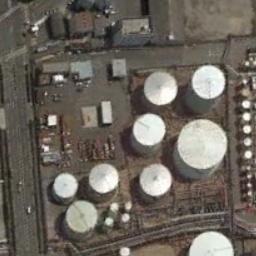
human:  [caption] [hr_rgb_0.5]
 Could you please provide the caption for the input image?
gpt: One of these storage tanks is orange .

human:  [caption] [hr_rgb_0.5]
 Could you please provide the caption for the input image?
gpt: There are many buildings of different sizes near the storage tanks .

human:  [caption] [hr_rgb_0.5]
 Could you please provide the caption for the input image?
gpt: There are big and small white storage tanks on the bare land .

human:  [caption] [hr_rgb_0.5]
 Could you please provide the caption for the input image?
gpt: There are many neatly arranged storage tanks and many cars in the factory .

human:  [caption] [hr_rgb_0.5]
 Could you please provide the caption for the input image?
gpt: There are some white storage tanks of different sizes .